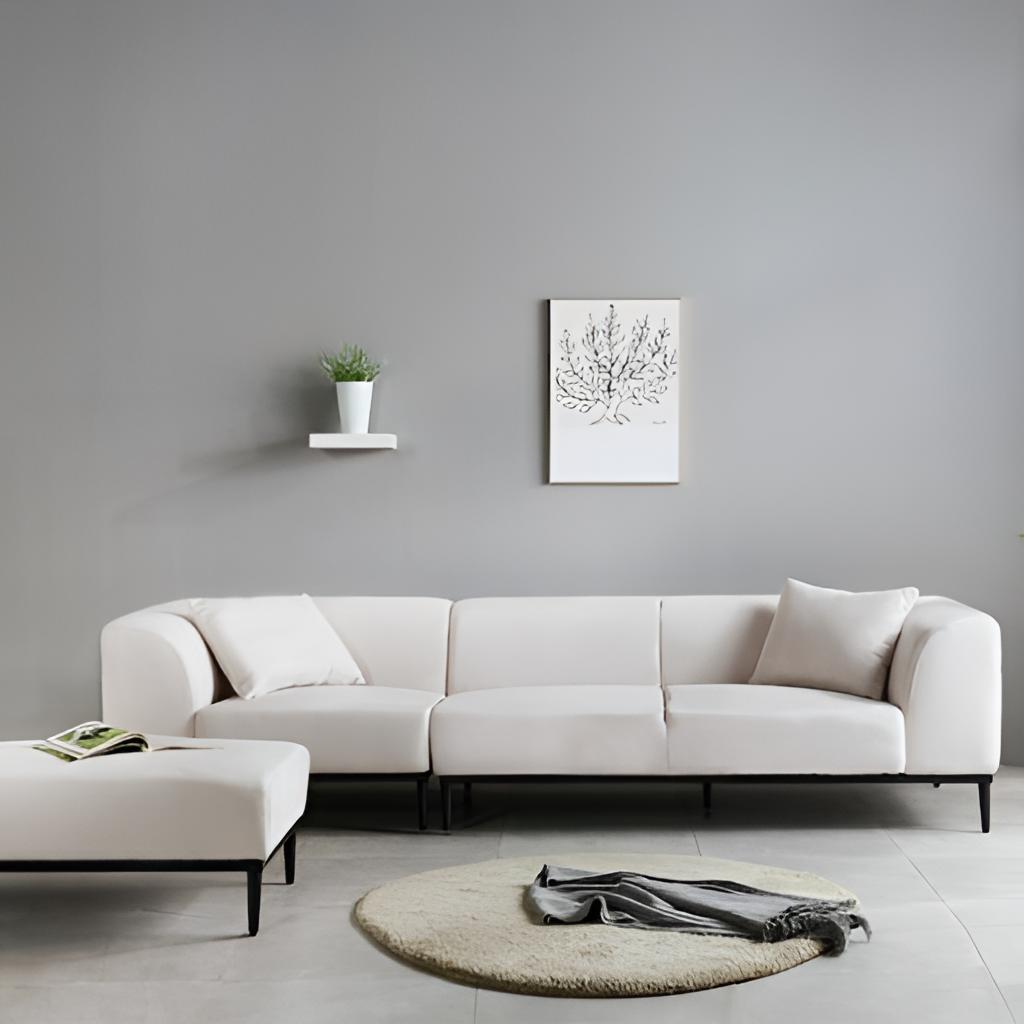
living room, fabric sectional sofa, minimalist, gray tile flooring, with large square pattern, gray paint wallpaper, with solid pattern